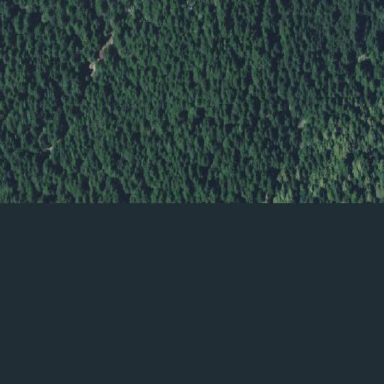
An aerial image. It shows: Forest area.